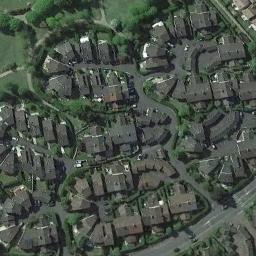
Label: dense_residential